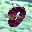
Label: 0